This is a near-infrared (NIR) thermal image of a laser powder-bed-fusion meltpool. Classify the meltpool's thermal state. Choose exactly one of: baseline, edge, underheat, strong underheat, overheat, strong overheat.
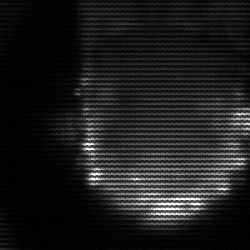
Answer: baseline